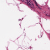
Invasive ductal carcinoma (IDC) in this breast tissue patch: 0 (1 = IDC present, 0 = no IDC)